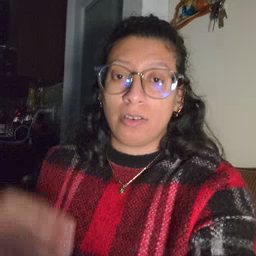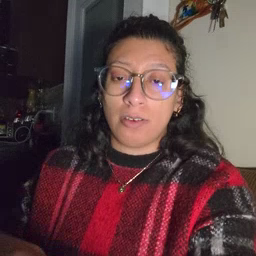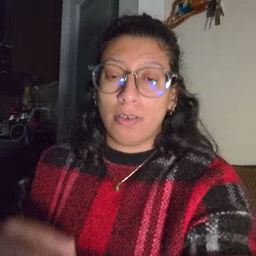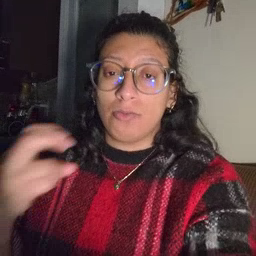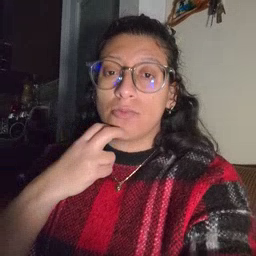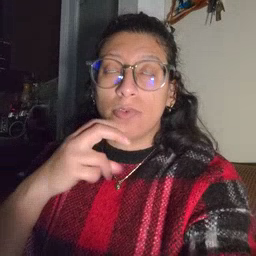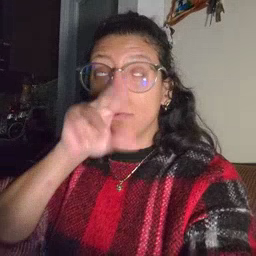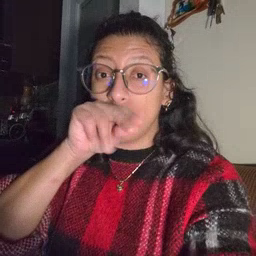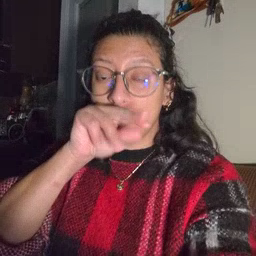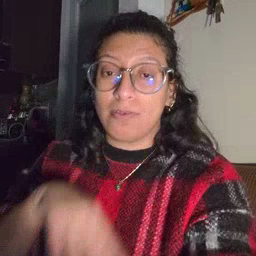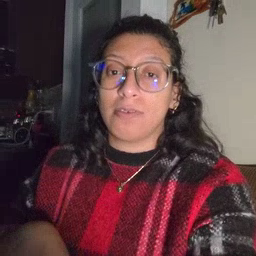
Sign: goose